Field crop: maize
Growth stage: 1
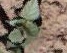
Species: datura